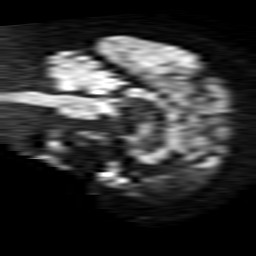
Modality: TRACE
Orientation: sagittal
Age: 84
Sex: female
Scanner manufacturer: philips
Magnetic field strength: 1.5 T
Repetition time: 3.778 s
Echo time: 0.09565 s